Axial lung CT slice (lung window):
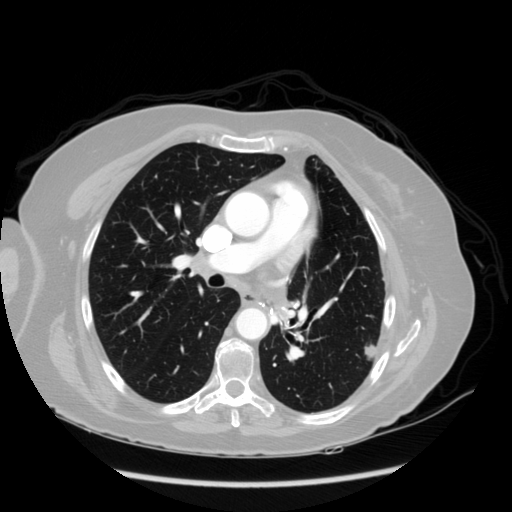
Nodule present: yes
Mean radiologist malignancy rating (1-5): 4